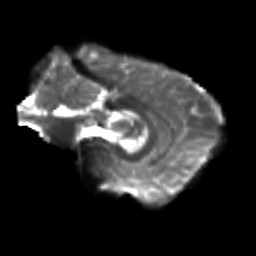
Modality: T2w
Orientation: sagittal
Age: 19
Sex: female
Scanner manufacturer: siemens
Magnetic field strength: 3 T
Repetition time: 3.5 s
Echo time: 0.104 s